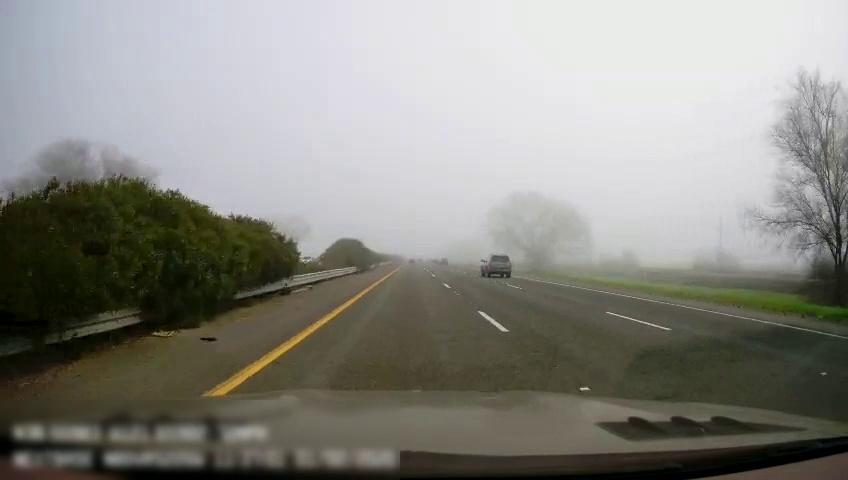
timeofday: Day
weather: Sunny
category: Drivable Space
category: Vehicles | SUV
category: Lanes | Current Lane
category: Lanes | Current Lane
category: Lanes | Alternate Lane
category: Lanes | Alternate Lane